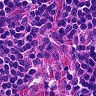
Metastatic tissue present: no